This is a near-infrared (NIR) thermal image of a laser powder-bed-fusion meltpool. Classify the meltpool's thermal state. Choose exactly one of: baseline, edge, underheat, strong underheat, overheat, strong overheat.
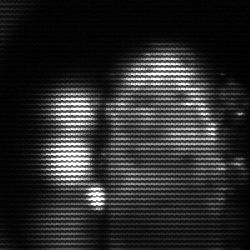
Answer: strong underheat